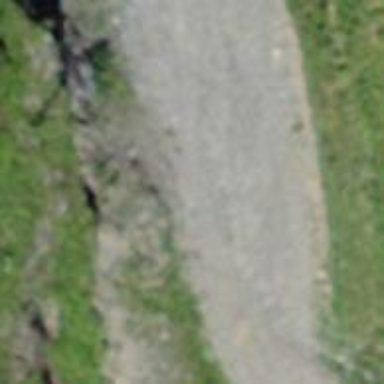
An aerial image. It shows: Downhill track road.